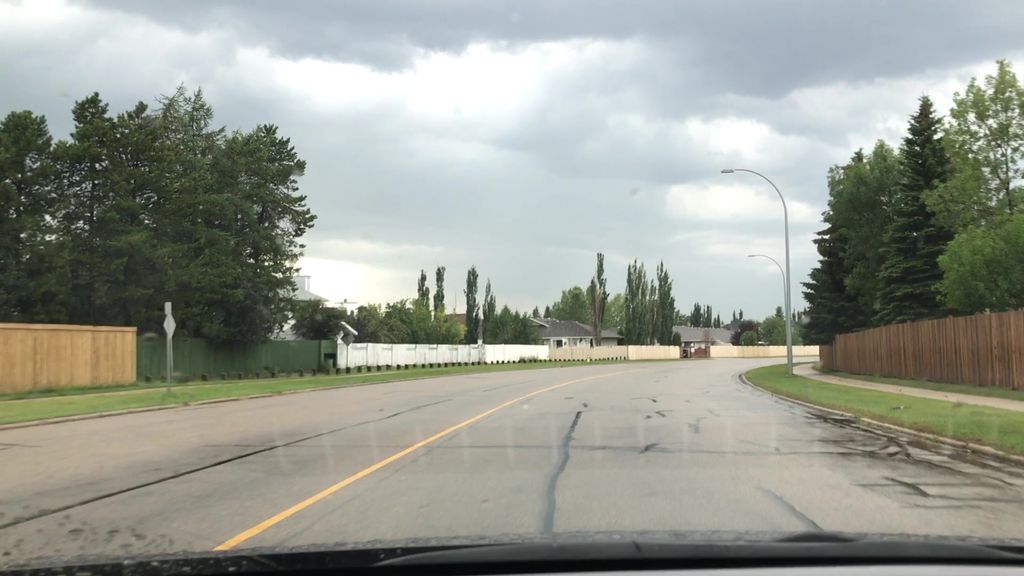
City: edmonton